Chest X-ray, AP view. Patient: 27 years old, sex M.
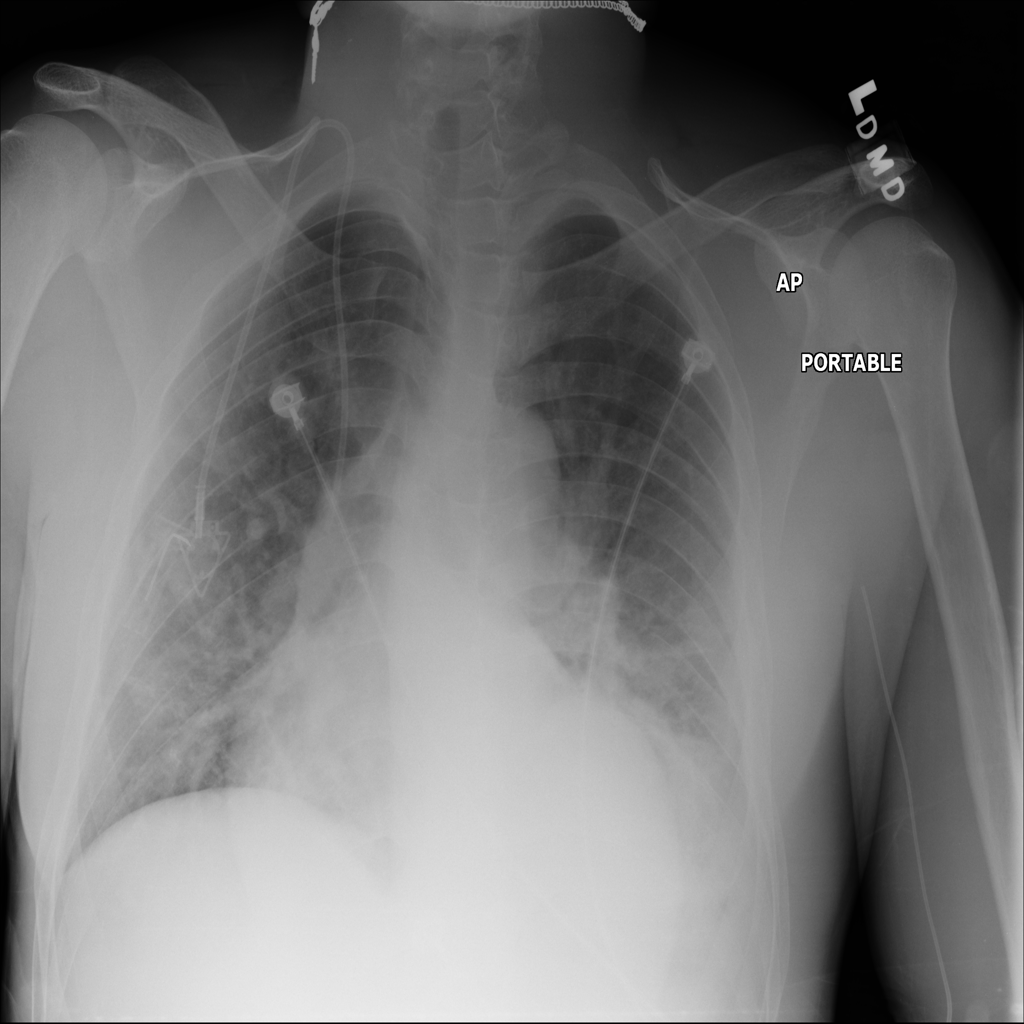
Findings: Atelectasis, Consolidation, Infiltration